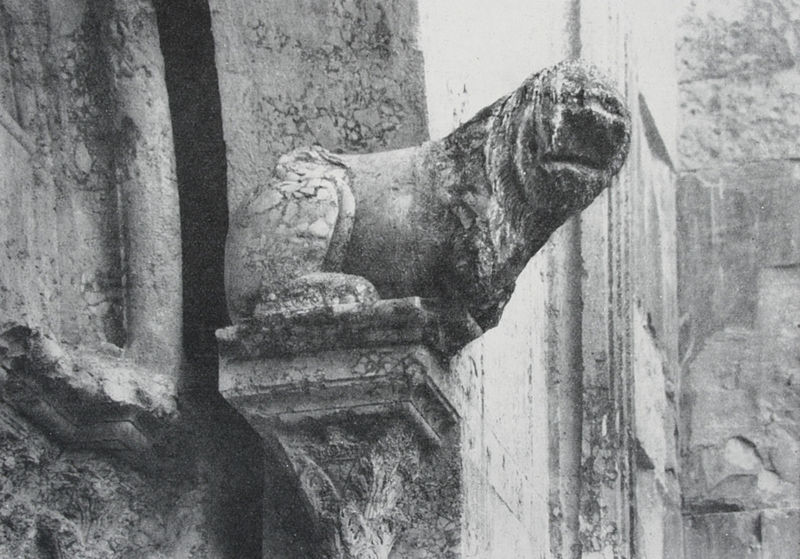
Titel: Löwe rechts vom Eingangsportal
Standort: Bari
Institution: Castel del Monte
Schlagwörter: säule, tier, löwe